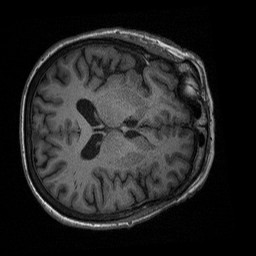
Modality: T1w
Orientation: axial
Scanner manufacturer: siemens
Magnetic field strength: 3 T
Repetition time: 2.3 s
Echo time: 0.00226 s